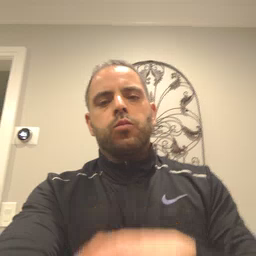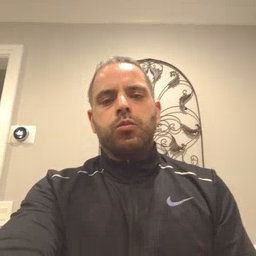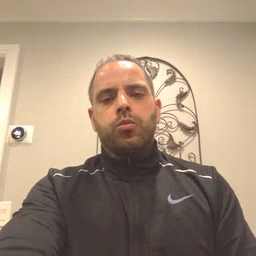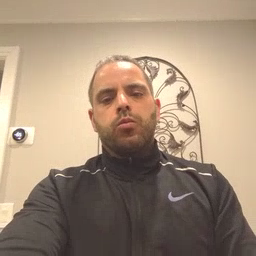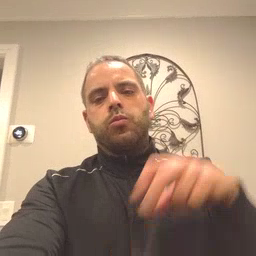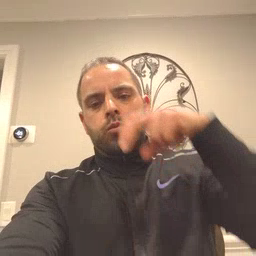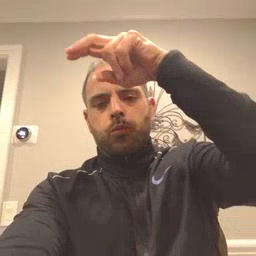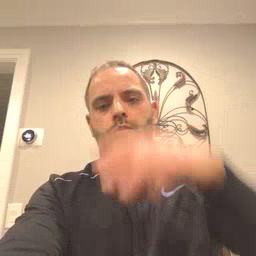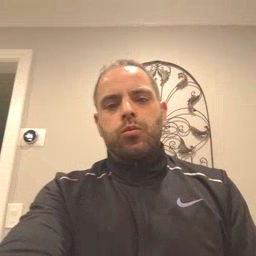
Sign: stairs